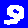
Digit: 9